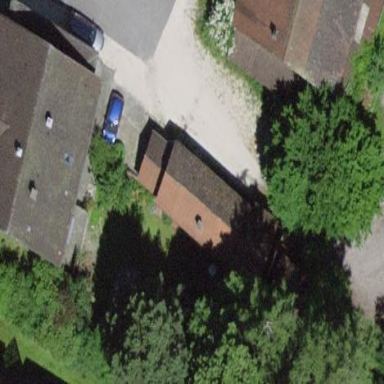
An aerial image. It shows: Garage building.